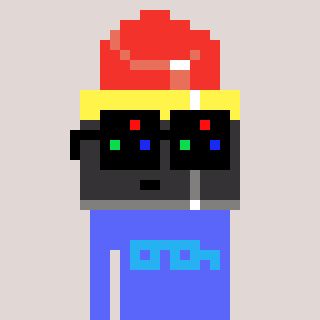
a pixel art character with square black sunglasses, a lipstick-shaped head and a purple-colored body on a warm background